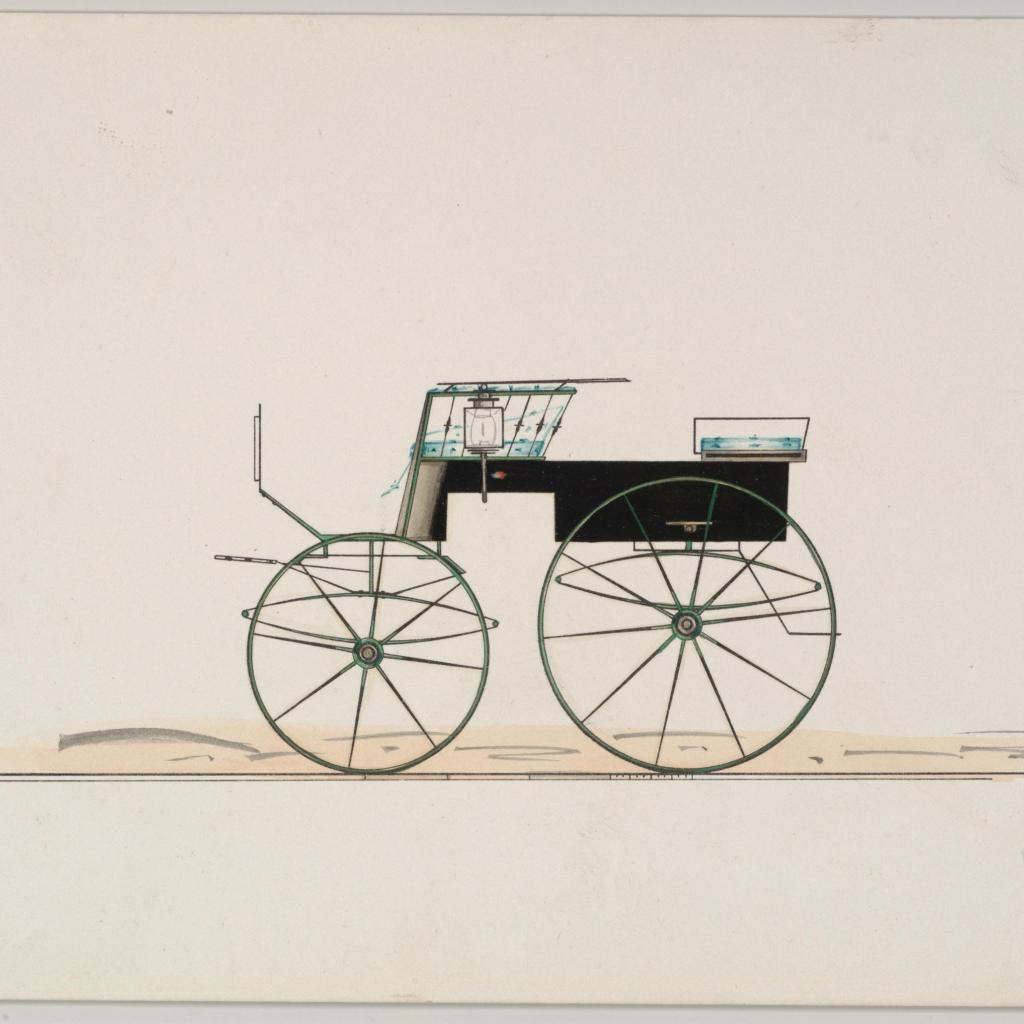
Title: Design for 4 seat Phaeton, no top (unnumbered)
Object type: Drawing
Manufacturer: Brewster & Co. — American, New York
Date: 1850–70
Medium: Pen and black ink, watercolor and gouache with gum arabic
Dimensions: sheet: 6 x 9 in. (15.2 x 22.9 cm)
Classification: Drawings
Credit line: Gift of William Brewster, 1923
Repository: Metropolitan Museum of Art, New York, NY